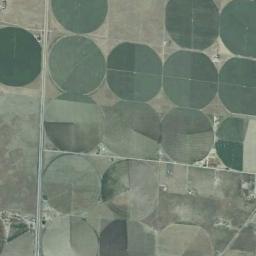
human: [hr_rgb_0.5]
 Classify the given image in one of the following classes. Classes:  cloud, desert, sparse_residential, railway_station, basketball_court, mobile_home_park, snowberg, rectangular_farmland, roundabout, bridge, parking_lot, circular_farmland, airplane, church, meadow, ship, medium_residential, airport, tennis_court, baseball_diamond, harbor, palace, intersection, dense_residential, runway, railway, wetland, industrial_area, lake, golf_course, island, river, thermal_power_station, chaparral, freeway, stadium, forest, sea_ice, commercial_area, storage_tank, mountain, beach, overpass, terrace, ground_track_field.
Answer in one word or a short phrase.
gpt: circular_farmland